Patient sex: F
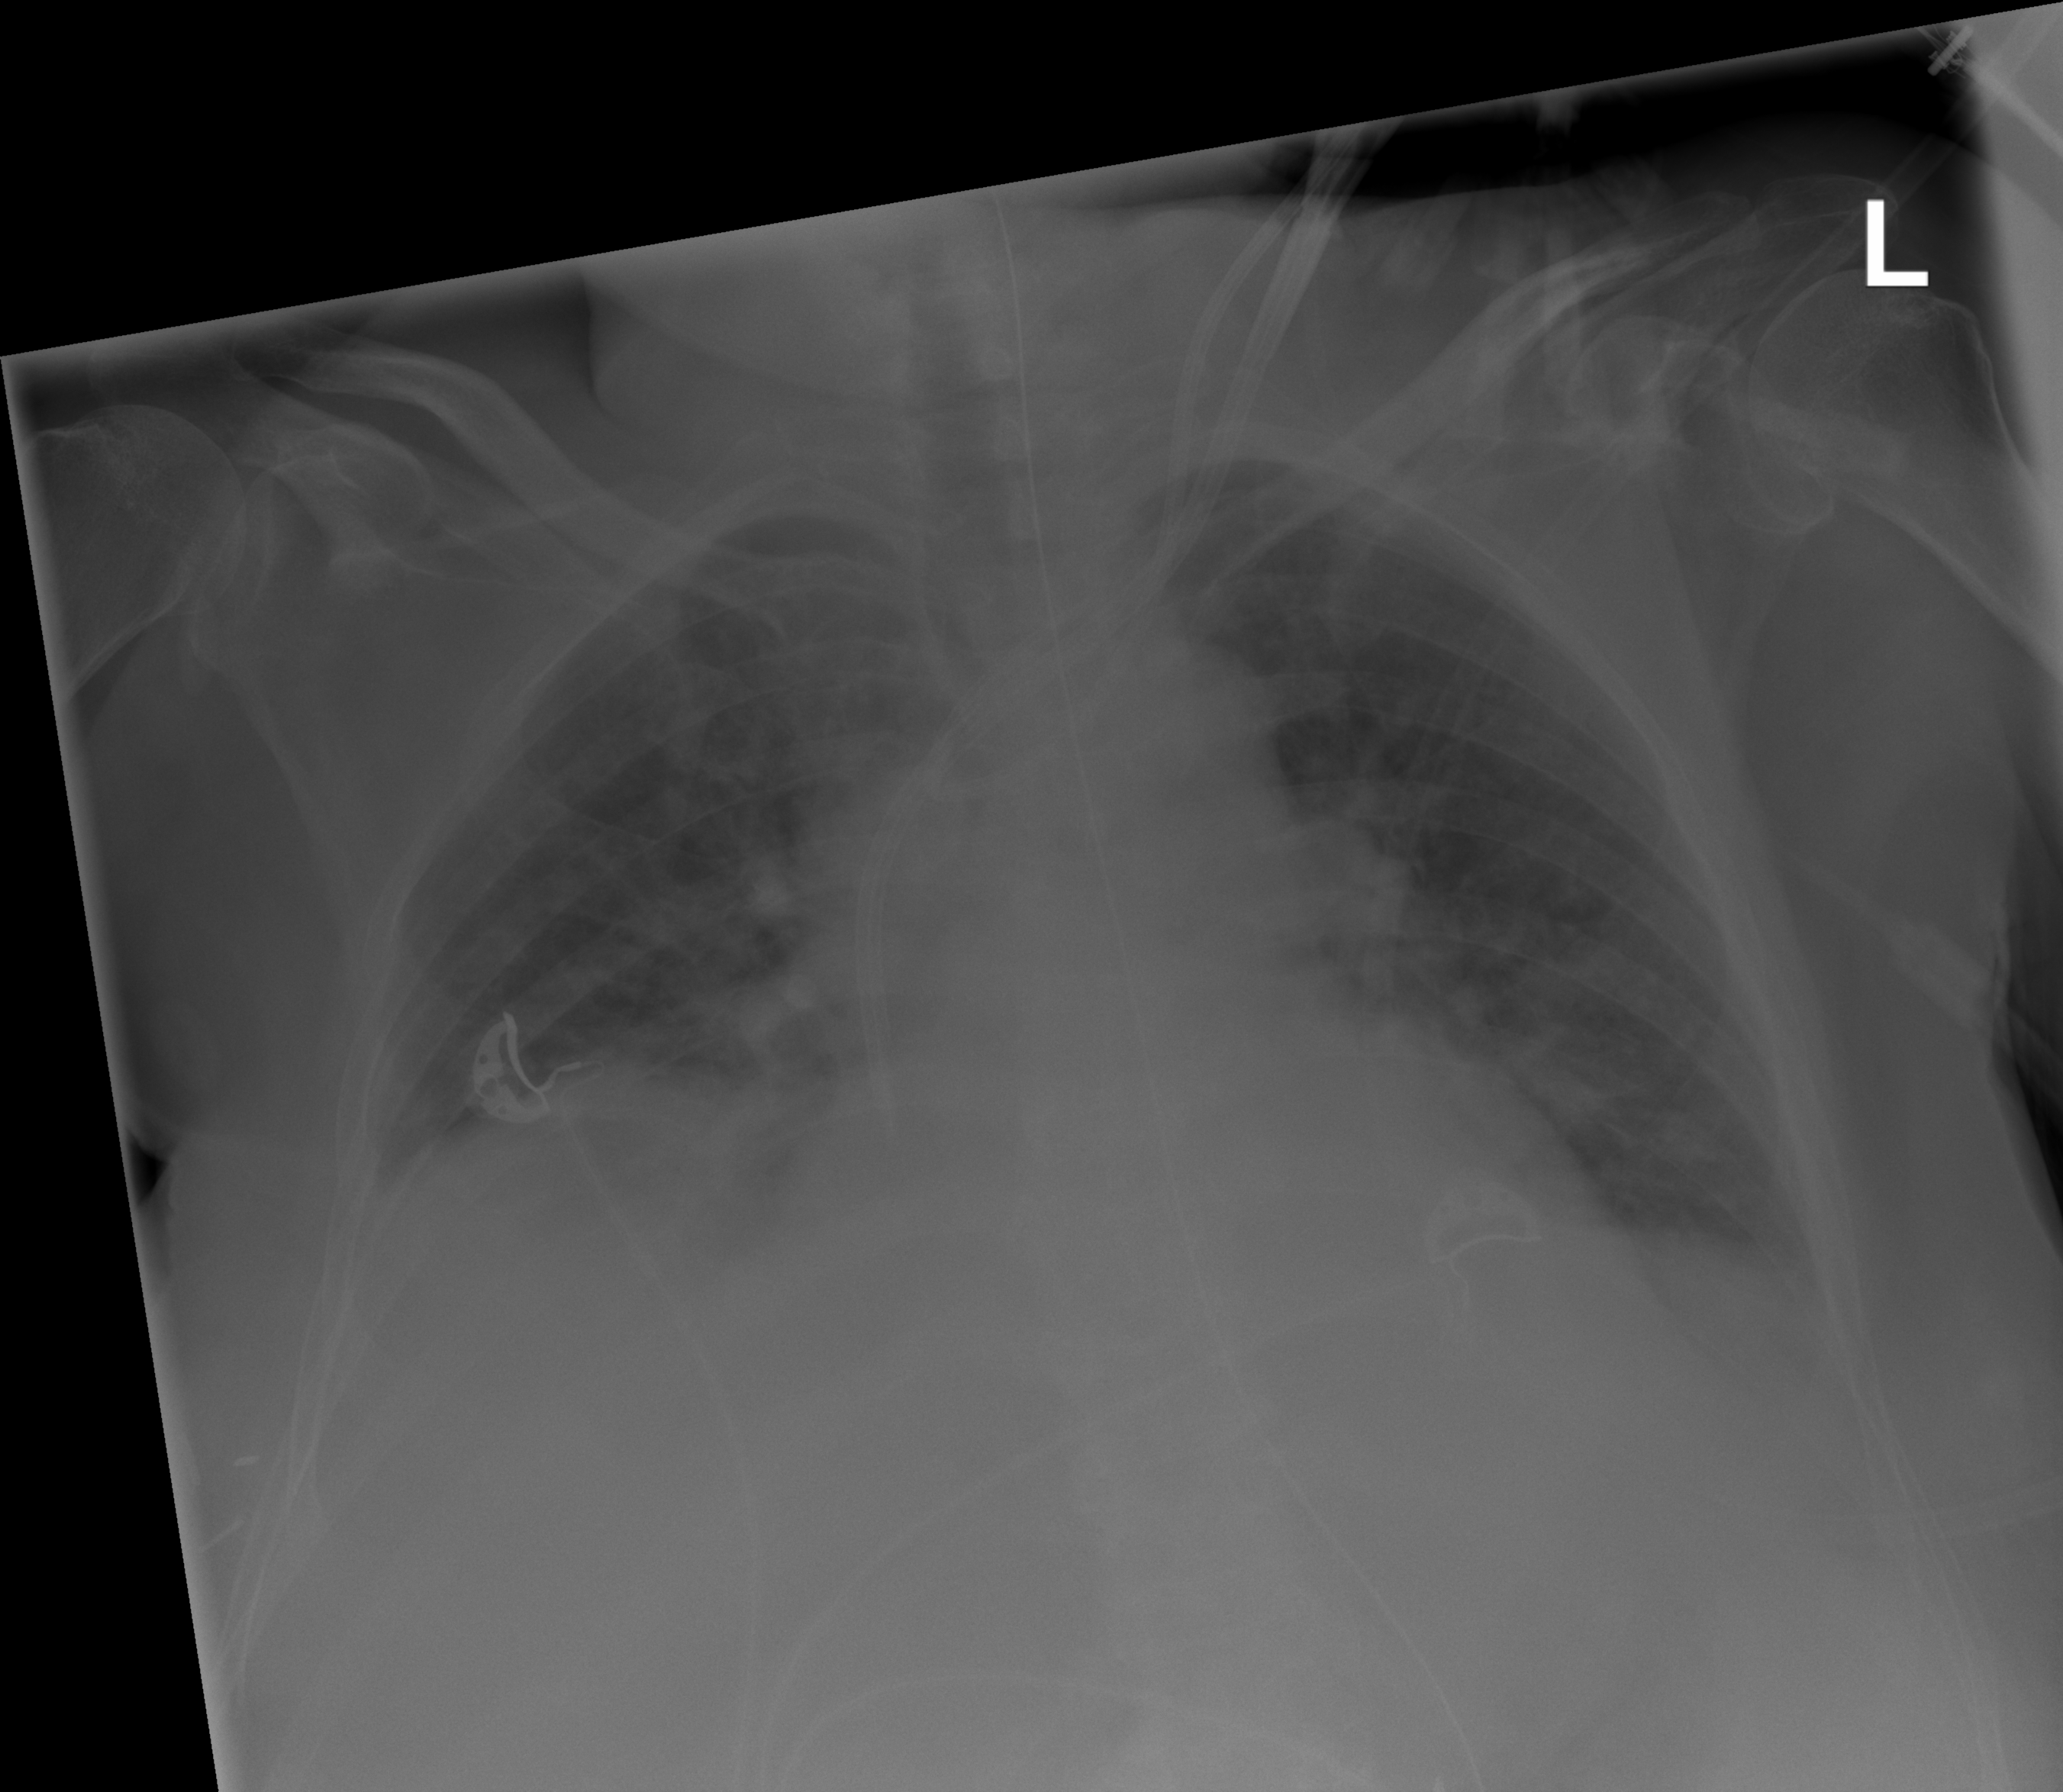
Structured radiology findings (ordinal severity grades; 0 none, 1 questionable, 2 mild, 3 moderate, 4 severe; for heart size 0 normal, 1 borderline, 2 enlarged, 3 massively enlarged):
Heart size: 2
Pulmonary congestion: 2
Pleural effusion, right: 2
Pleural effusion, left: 0
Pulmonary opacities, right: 0
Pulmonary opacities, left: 0
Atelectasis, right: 2
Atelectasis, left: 2